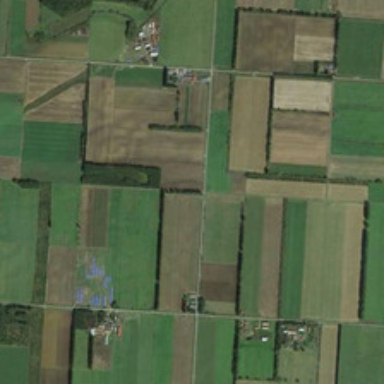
Many pieces of farmlands are together .